Interaction volume radius: 10 \u00c5
Interaction volume height: 35 \u00c5
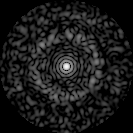
Disorder parameter: 0.8416